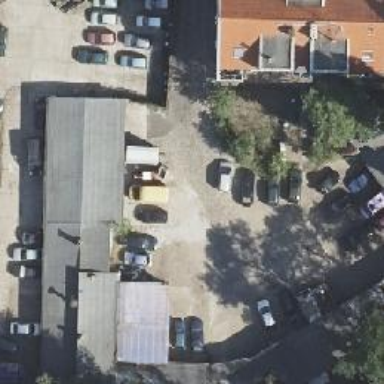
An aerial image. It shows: Car shop.